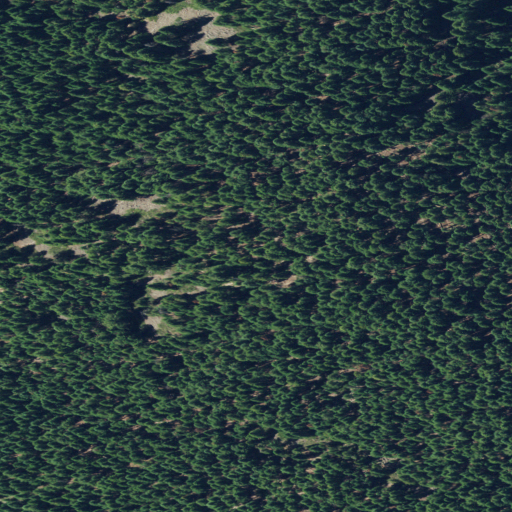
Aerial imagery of ridge(s) in Oregon named Rye Spur containing only evergreen forest